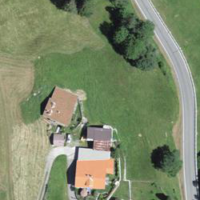
EUNIS habitat code: 24
Species observed at this site:
Tanacetum parthenium